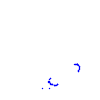
Particle: proton